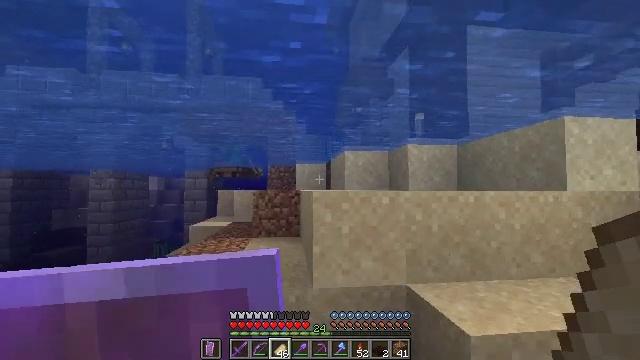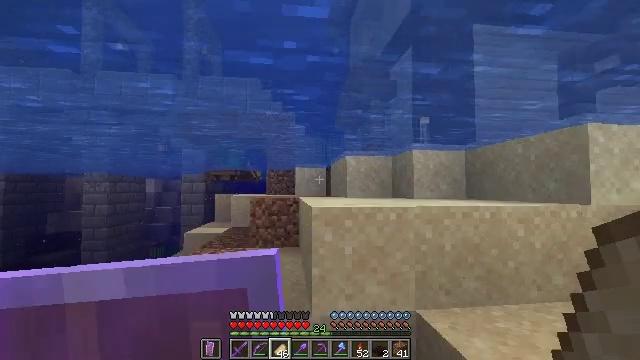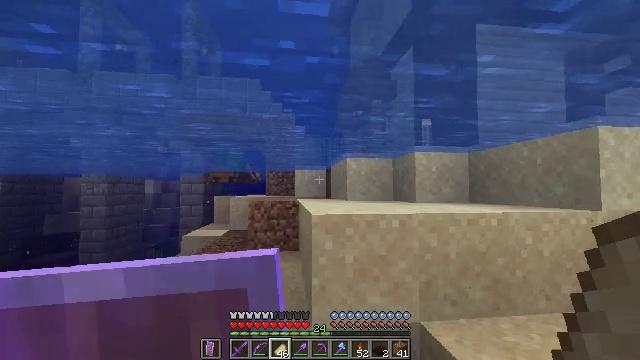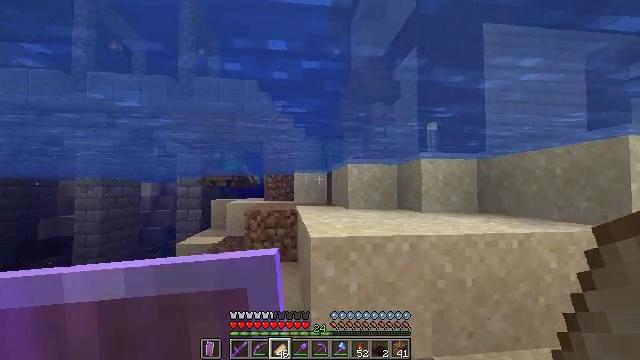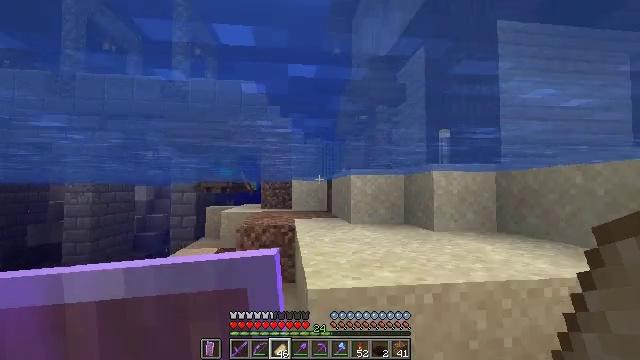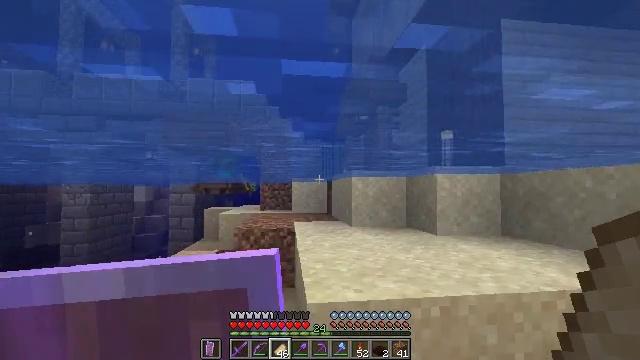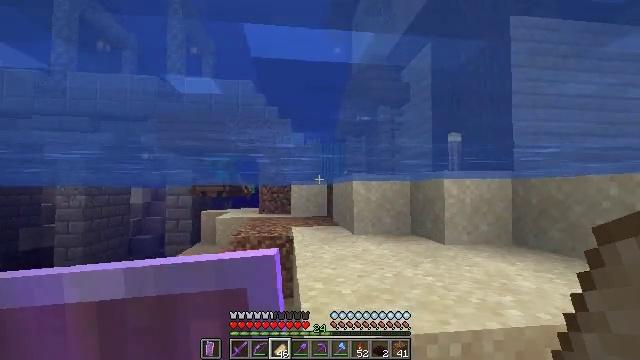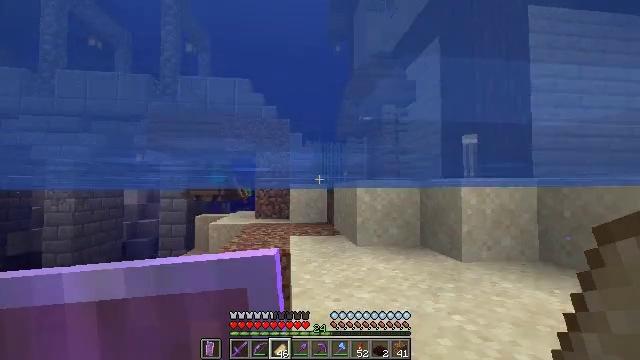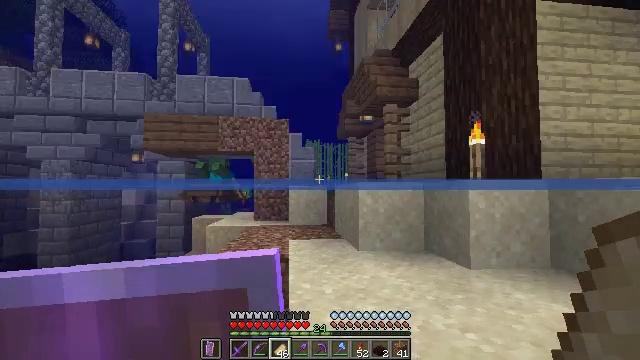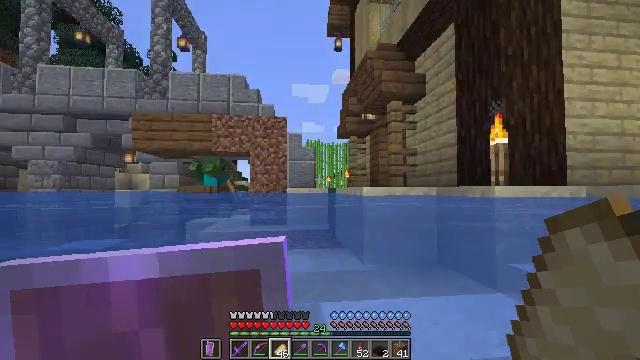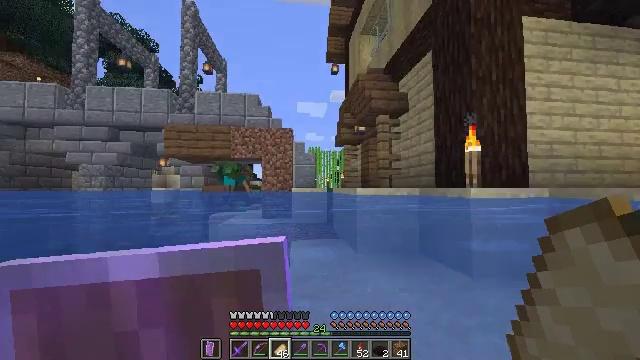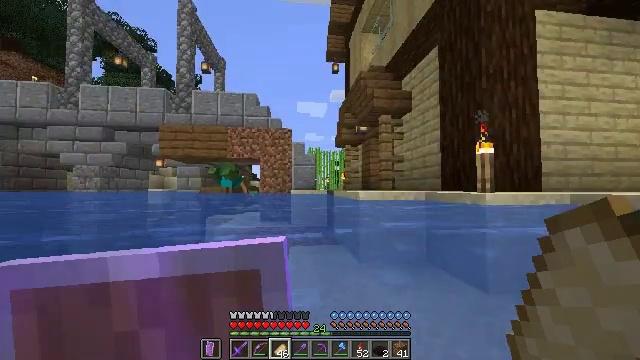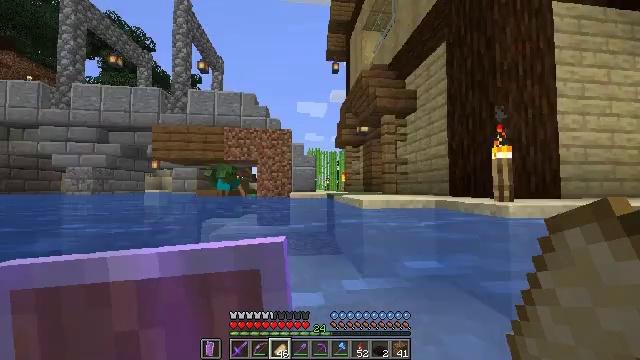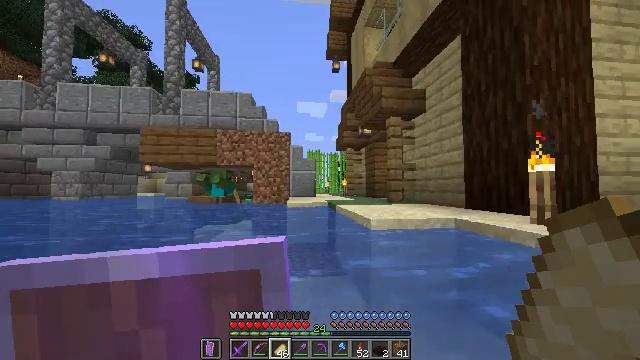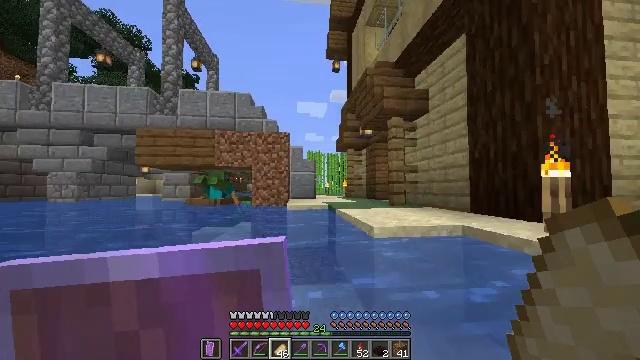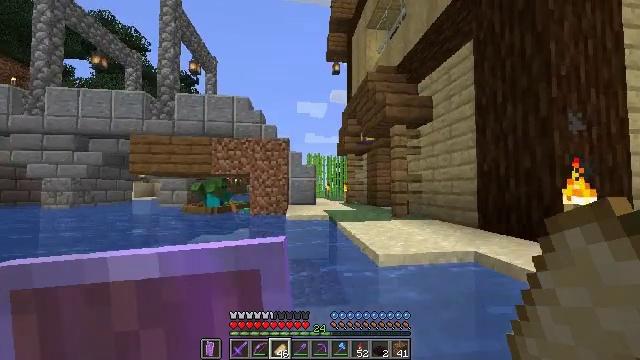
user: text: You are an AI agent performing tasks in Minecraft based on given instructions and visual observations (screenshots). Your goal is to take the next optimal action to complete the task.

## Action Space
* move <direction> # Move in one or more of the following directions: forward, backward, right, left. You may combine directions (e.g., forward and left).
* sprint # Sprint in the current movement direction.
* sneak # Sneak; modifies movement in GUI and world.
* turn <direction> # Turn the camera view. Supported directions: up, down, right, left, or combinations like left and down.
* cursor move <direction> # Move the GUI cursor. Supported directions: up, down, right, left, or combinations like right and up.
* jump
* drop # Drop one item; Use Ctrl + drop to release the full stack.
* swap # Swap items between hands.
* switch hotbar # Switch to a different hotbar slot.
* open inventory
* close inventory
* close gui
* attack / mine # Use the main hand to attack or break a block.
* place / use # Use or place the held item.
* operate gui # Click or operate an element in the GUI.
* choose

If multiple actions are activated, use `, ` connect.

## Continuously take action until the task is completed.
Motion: motion action
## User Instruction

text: Use the furnace to smelt netherrack into nether brick.
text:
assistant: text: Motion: move forward, sprint, jump
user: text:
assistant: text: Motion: move forward, sprint, jump
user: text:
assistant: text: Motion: move forward, sprint, jump
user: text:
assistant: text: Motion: move forward, sprint
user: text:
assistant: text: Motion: move forward, sprint
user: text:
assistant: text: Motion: move forward, sprint
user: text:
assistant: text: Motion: move forward, sprint
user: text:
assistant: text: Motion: move forward, sprint
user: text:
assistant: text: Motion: move forward, sprint
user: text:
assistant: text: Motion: move forward, sprint, jump
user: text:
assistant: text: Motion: move forward, sprint, jump
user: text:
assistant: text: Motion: move forward, sprint, jump
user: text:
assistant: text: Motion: move forward, sprint, jump
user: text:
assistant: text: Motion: move forward, sprint
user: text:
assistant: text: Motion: move forward, sprint
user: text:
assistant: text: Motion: move forward, sprint
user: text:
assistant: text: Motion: move forward, sprint
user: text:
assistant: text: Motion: move forward, sprint
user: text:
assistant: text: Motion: move forward, sprint
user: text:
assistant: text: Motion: move forward, sprint
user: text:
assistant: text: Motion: move forward, sprint
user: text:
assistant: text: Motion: move forward, sprint
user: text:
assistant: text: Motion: move forward, sprint, jump
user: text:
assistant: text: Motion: move forward, sprint, jump
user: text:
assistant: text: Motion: move forward, sprint, jump
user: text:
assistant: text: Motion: move forward, sprint, jump
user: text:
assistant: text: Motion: move forward, sprint, jump
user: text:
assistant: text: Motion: move forward, sprint, jump
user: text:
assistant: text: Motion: move forward, sprint, jump
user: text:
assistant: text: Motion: move forward, sprint, jump